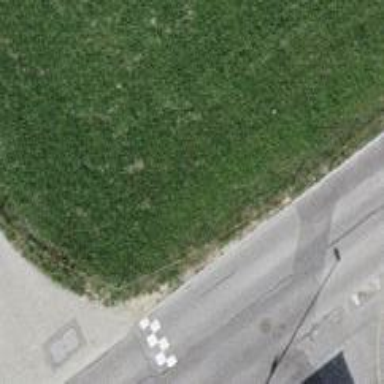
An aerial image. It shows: Bus stop along the road.